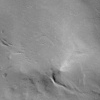
Atmospheric dust classification: not_dusty